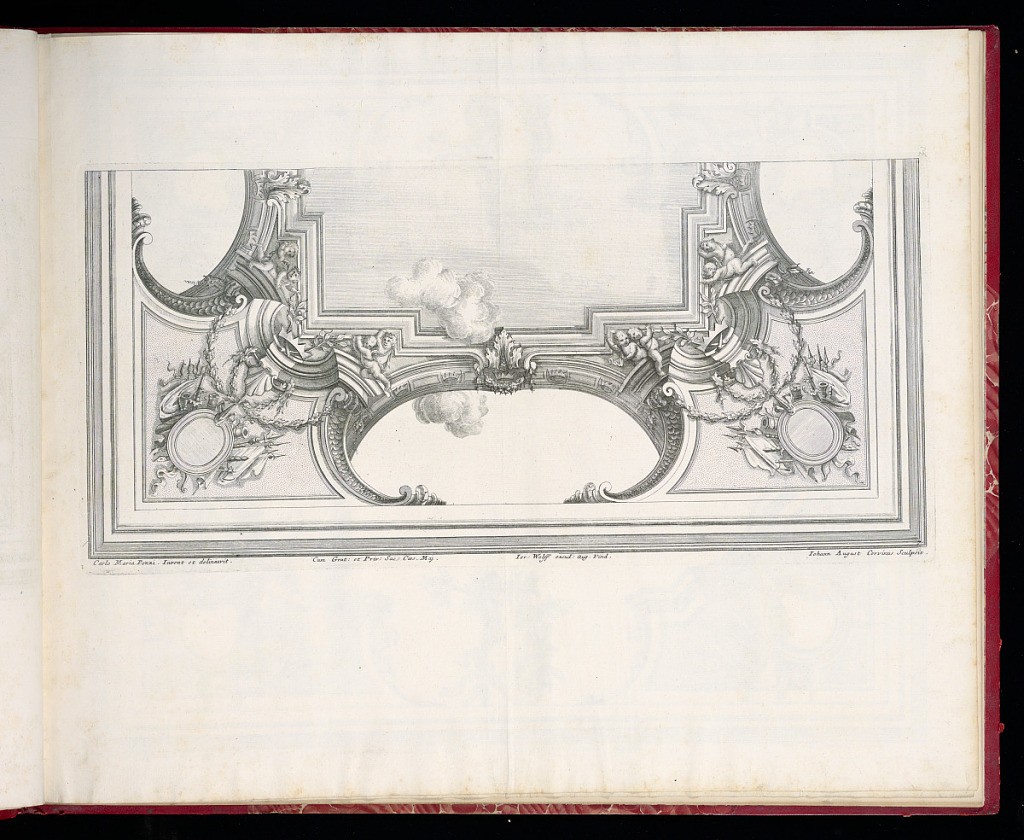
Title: Ceiling Design
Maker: Carlo Maria Pozzi
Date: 1708
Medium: Engraving on laid paper
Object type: Bound print
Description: Design for a ceiling with stucco molding. Each edge has a stucco oval with an ornamental clasp; a trompe l'oeil cloud pierces the oval molding to the ceiling. At the corners are cartouches with flags, tridents, and spears behind. The plate is signed and numbered.